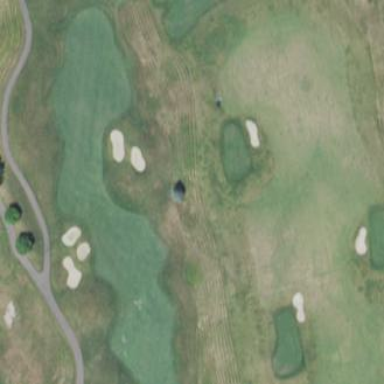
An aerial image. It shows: Grassy area designated as driving range for golf.